Interaction volume radius: 10 \u00c5
Interaction volume height: 20 \u00c5
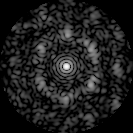
Disorder parameter: 0.6753